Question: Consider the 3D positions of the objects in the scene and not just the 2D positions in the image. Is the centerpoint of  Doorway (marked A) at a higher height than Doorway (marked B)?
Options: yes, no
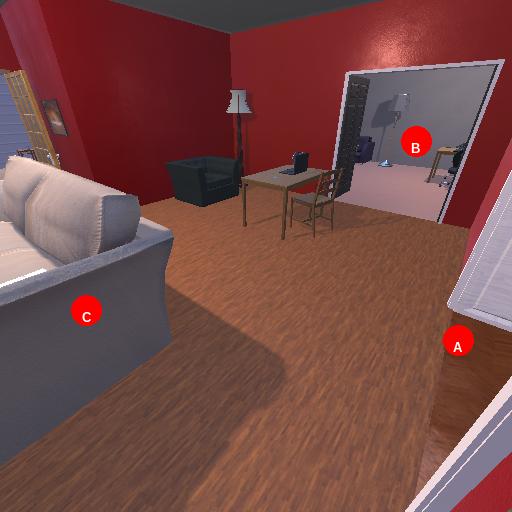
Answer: yes